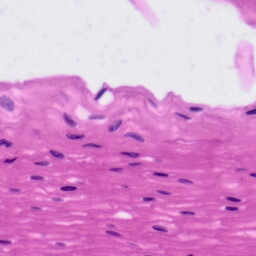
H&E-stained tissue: Tonsil